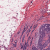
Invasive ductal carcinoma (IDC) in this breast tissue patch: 1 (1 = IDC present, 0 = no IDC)